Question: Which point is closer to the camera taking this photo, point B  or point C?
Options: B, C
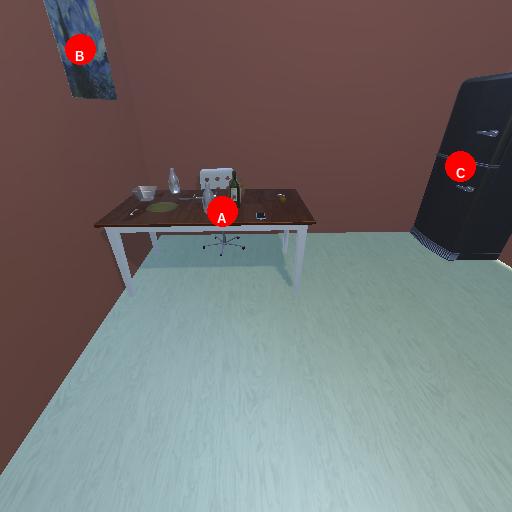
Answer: B